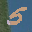
Label: 5